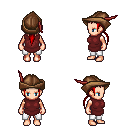
a pixel art fantasy rpg character, female body template, human, light skin, maroon tunic, white pants, red ponytail hairstyle, leather cap, four views (front, back, left, right), 2x2 character sprite sheet, small pixel art, hard edges, no anti-aliasing